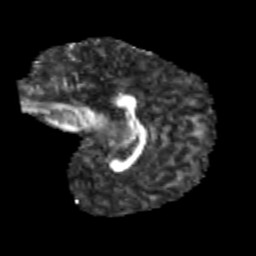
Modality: FA
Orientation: sagittal
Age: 13
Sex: male
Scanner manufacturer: siemens
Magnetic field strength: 3 T
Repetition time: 3.8 s
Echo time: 0.07 s